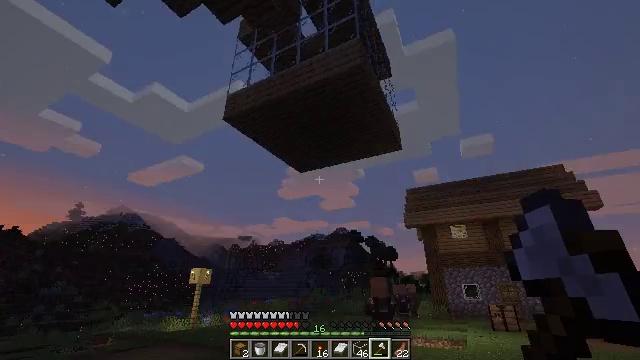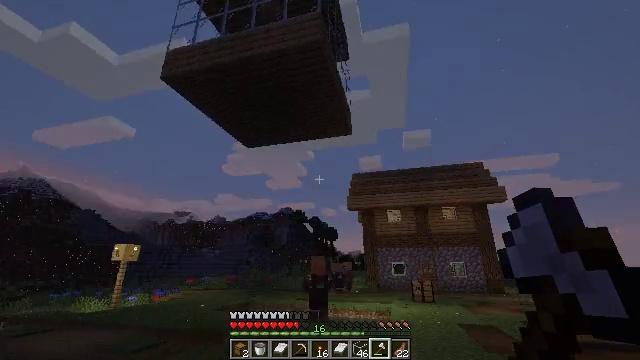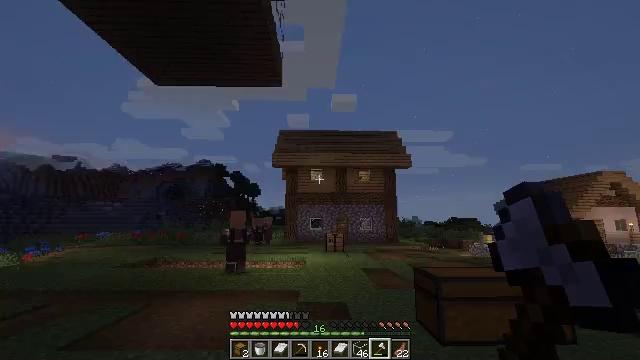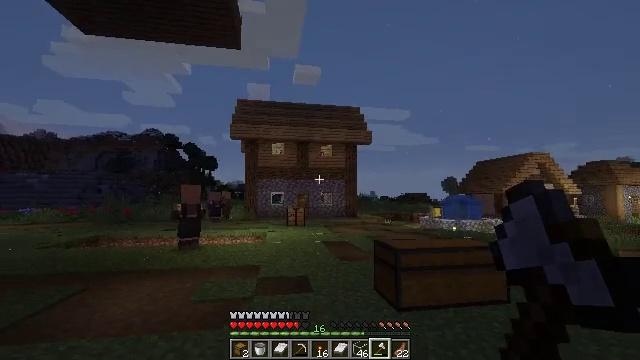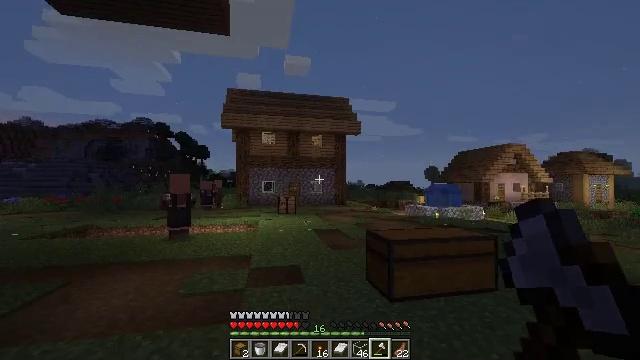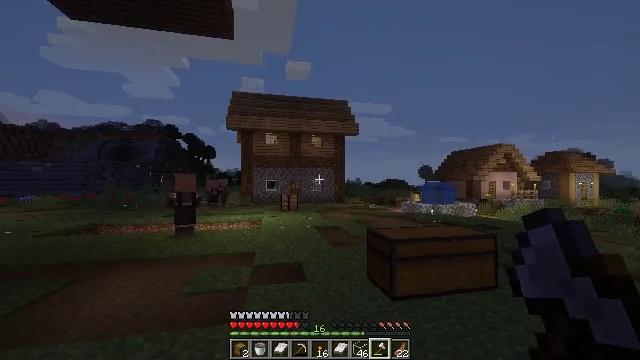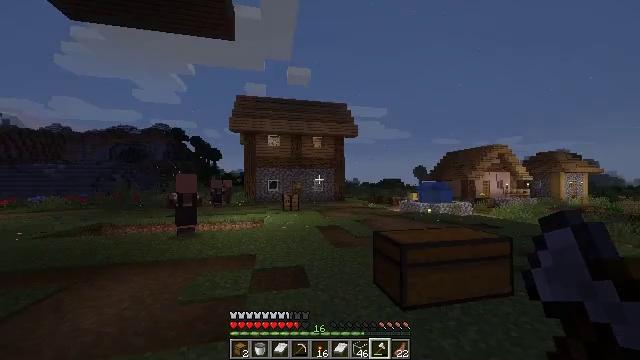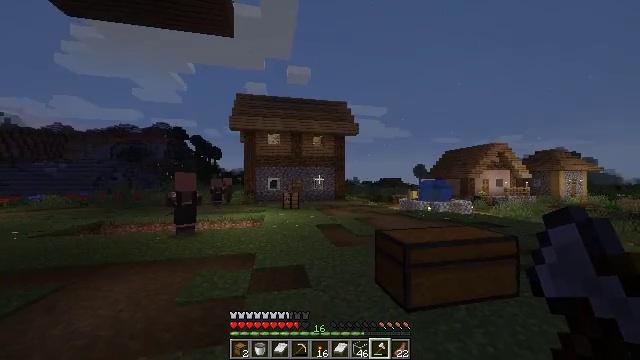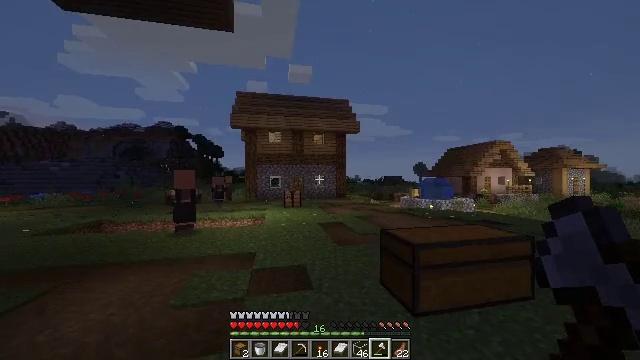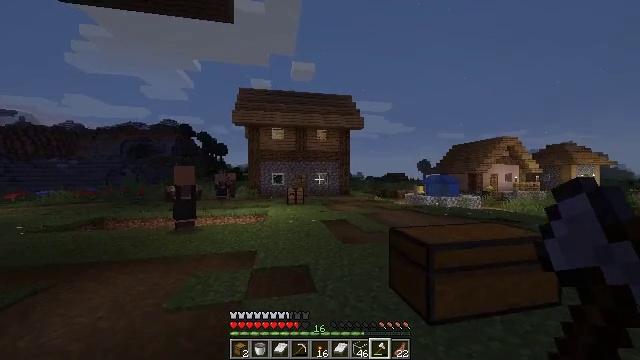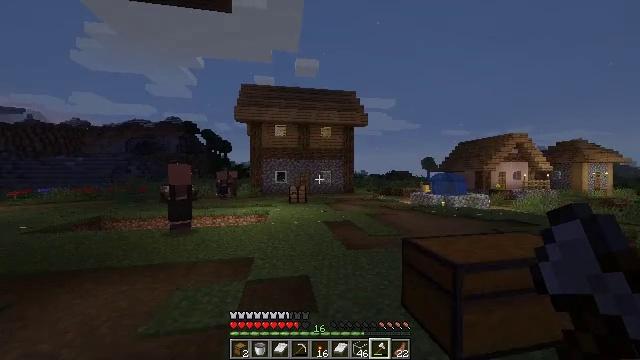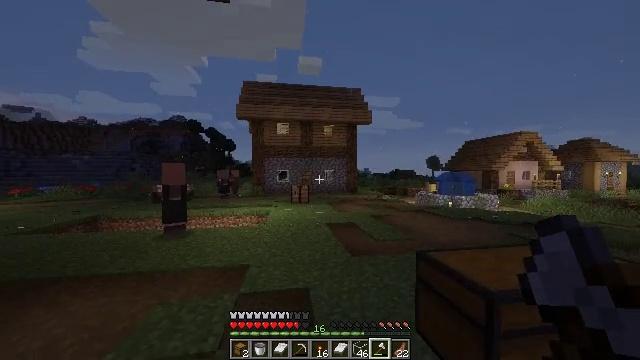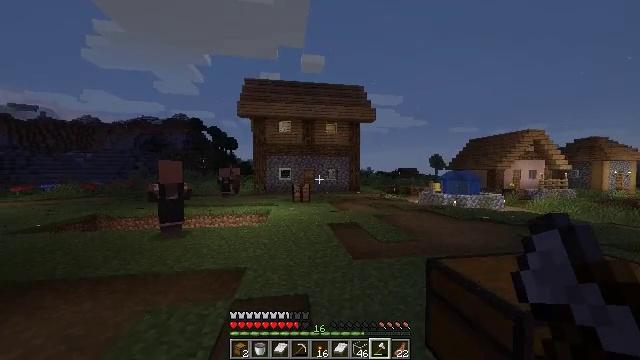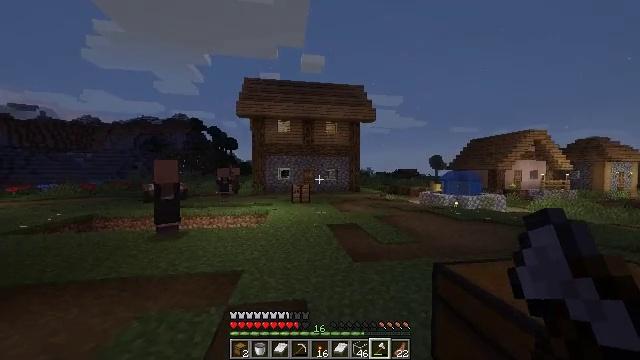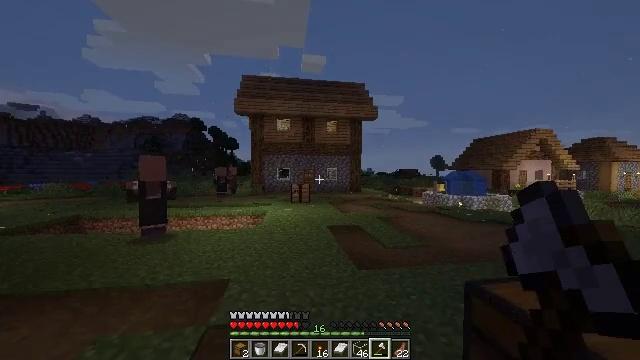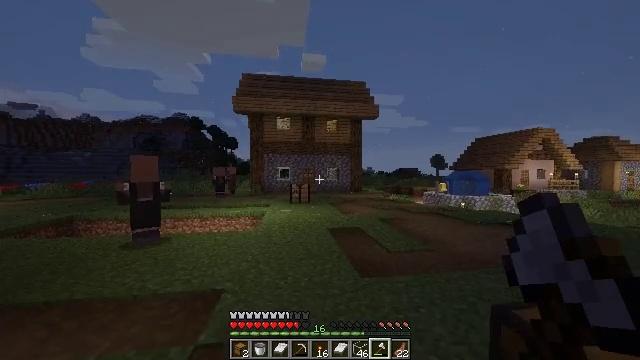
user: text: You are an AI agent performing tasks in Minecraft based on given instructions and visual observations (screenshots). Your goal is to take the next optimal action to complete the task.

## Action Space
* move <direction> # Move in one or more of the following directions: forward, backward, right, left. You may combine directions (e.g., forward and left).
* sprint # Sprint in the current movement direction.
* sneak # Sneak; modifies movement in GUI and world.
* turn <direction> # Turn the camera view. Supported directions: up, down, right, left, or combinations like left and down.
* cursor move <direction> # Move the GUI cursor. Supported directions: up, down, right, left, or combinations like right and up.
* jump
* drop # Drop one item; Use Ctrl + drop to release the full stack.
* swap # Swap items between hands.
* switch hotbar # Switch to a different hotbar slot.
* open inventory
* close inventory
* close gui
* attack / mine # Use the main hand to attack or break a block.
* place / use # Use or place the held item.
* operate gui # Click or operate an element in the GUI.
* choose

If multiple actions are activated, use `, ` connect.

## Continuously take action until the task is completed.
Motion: motion action
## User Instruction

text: Break the yellow bed.
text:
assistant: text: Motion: move forward, turn right and down
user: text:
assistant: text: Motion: move forward, turn right and down
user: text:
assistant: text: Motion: move forward, sprint, turn right and down
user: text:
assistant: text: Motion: move forward, sprint, turn right and down
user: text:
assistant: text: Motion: move forward, sprint
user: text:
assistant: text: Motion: move forward, sprint
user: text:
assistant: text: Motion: move forward
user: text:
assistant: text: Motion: move forward, sprint
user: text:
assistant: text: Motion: move forward, sprint
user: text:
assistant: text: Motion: move forward, sprint
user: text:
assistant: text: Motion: move forward, sprint
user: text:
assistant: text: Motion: move forward, sprint
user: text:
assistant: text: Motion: move forward
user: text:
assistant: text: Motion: move forward
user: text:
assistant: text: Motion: move forward
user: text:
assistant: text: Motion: move forward
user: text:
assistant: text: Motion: move forward
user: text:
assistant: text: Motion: move forward
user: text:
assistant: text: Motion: move forward, turn down, jump
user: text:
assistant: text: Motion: move forward, jump
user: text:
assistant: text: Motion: move forward, jump
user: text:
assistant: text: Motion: move forward, jump
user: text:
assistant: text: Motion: move forward, jump
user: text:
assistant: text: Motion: move forward, turn right, jump
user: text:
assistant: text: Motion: move forward, turn right and down, jump
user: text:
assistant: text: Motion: move forward, turn right, jump
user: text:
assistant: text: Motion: move forward, jump
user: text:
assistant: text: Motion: move forward, turn right, jump
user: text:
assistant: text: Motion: move forward, sprint, turn right, jump
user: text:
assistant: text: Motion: move forward, sprint, turn right and down, jump